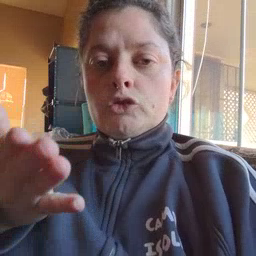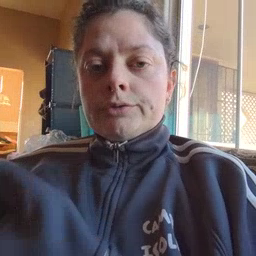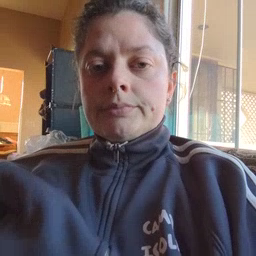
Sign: book